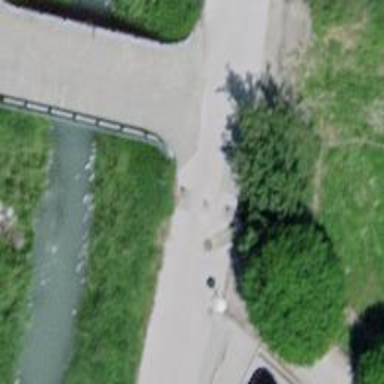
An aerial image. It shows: Bollard.